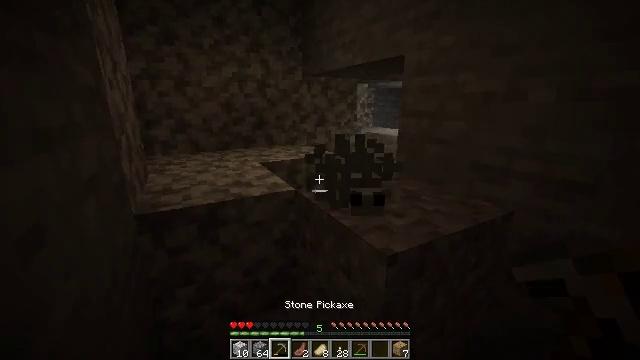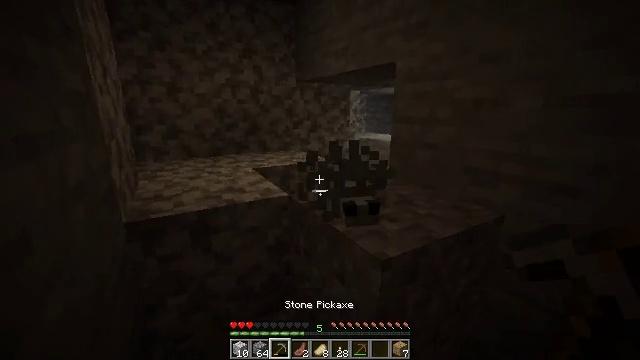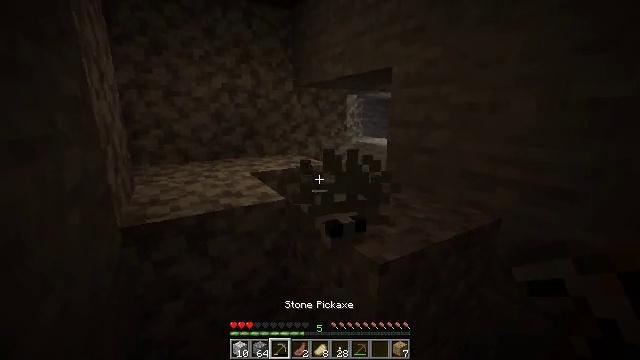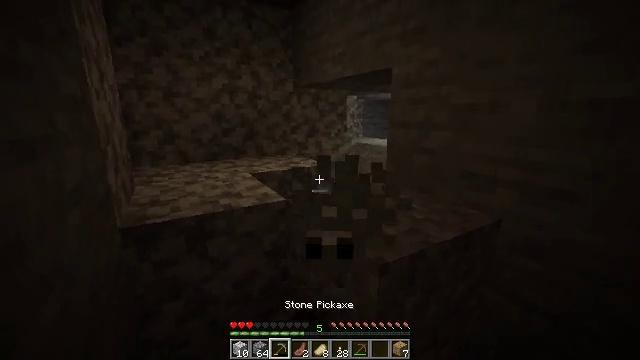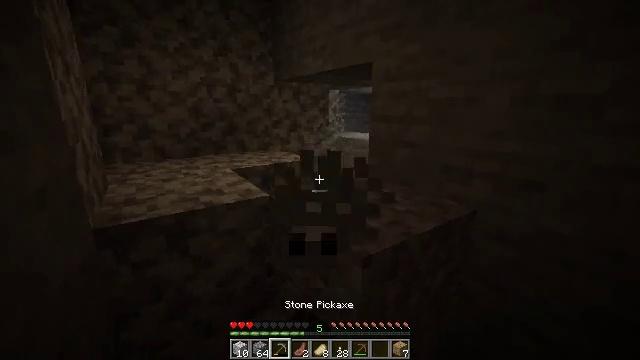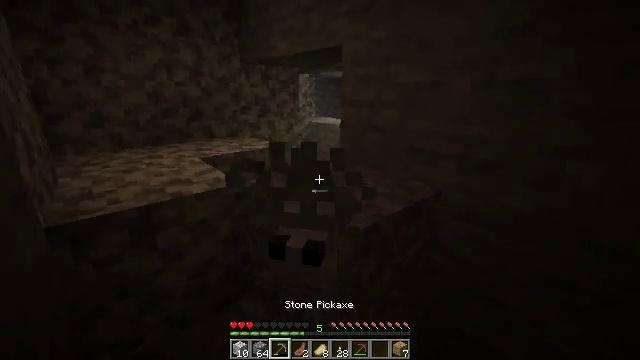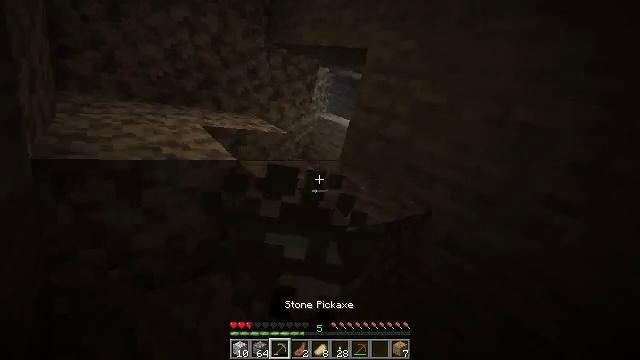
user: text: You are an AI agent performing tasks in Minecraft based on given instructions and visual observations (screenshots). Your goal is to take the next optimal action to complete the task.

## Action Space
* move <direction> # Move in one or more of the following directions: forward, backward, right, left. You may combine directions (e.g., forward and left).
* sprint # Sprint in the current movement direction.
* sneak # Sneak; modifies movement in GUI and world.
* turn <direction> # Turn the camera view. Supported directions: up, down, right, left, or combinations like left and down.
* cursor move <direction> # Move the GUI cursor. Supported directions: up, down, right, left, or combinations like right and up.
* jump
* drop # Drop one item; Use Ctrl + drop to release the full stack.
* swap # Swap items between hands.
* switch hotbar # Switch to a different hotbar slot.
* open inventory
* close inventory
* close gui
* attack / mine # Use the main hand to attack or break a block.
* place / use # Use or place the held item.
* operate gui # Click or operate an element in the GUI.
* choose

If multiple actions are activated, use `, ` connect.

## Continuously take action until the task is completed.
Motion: motion action
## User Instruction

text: Kill a silverfish.
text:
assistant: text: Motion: turn right and up
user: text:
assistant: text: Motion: attack / mine
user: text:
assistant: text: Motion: attack / mine
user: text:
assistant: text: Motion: turn right and down, attack / mine
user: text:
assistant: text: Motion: turn right and down
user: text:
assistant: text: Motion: turn right
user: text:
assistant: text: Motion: no_op